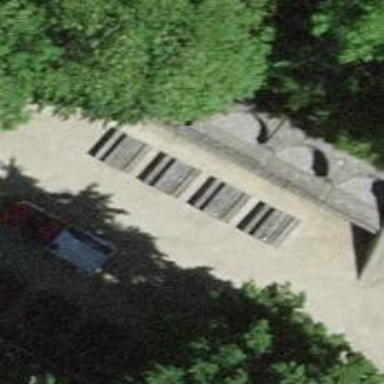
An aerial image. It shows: Picnic table located in leisure land area.